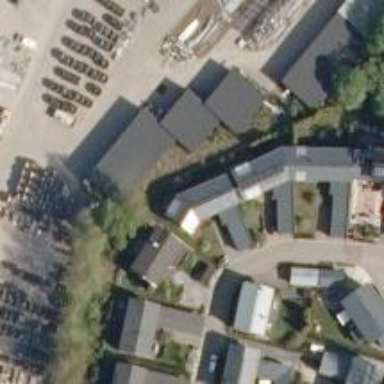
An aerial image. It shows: Industrial building.